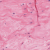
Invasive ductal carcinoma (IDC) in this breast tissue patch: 0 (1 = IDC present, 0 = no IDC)